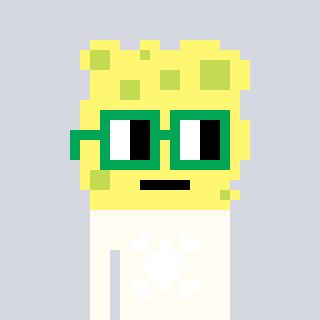
a pixel art character with square green glasses, a sponge-shaped head and a grayscale-colored body on a cool background